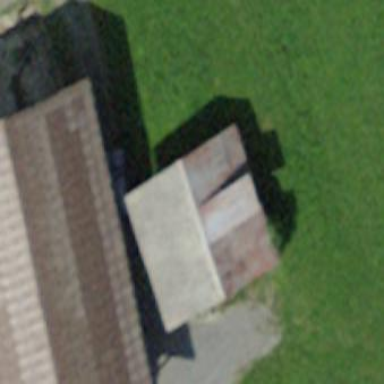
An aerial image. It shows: Barn.